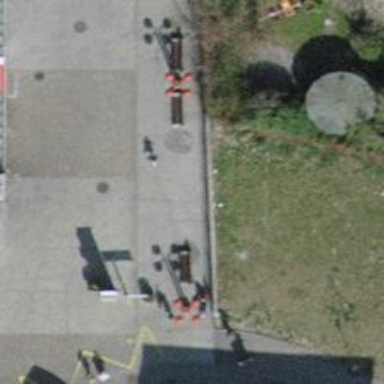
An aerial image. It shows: Two-tier bicycle parking area.